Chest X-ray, AP view. Patient: 27 years old, sex M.
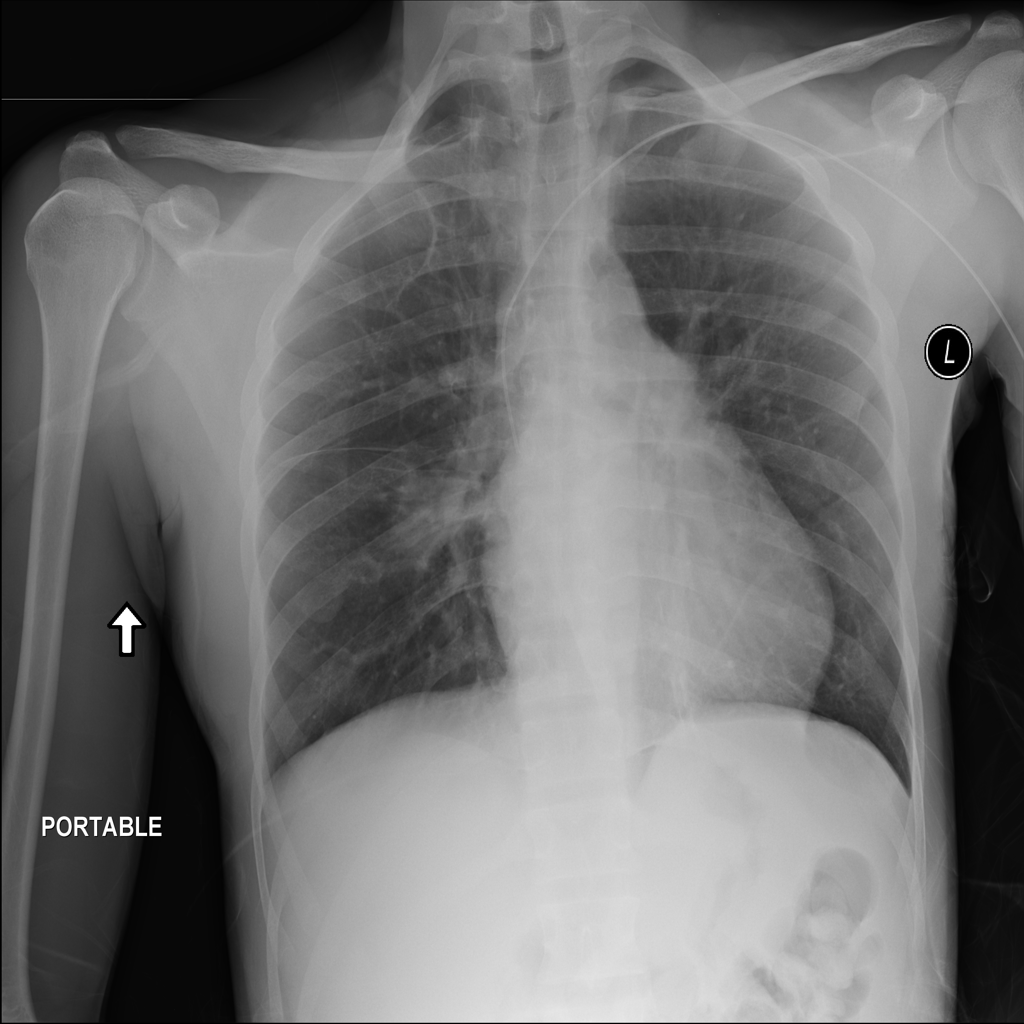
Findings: No Finding